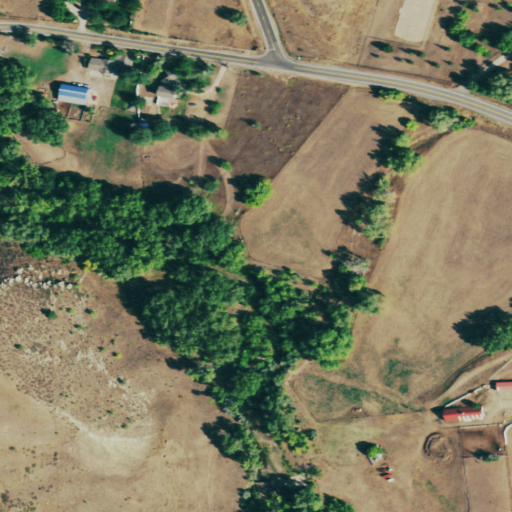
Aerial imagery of valley in Colorado named Milner Glade containing pasture, grassland, woody wetlands, herbaceous wetlands, low intensity development, shrub, and open development